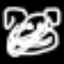
Label: mushroom